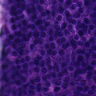
Metastatic tissue present: no